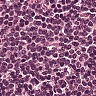
Metastatic tissue present: no